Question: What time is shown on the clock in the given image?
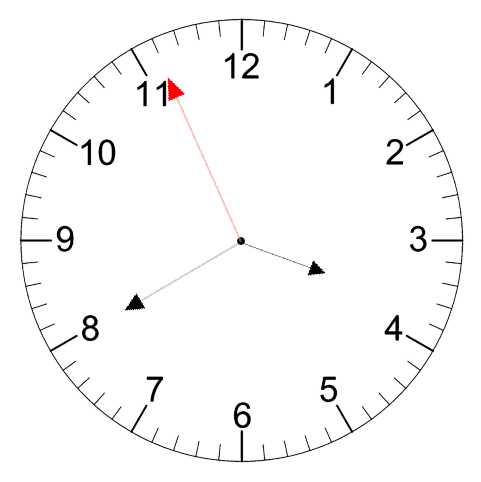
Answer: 03:39:56